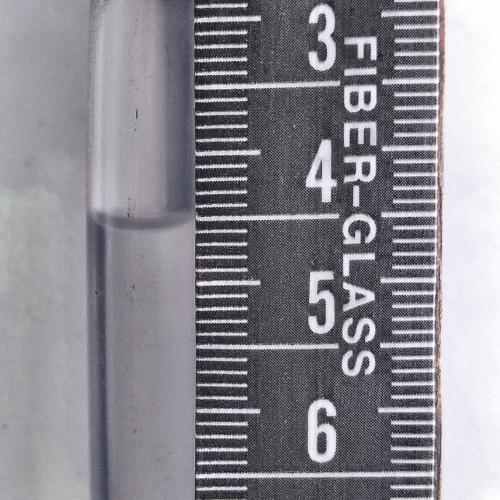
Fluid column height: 4.5 cm